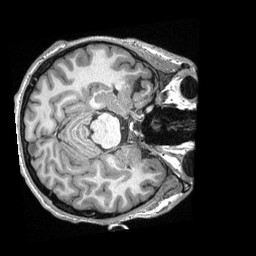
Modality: T1w
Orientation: axial
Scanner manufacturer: siemens
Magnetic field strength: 3 T
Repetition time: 2.3 s
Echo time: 0.00308 s